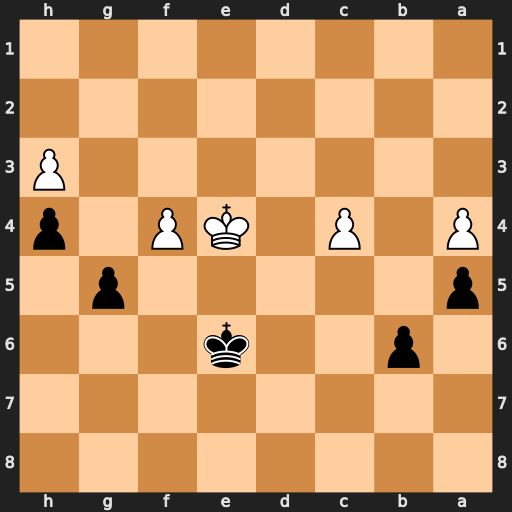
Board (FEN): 8/8/1p2k3/p5p1/P1P1KP1p/7P/8/8
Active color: b
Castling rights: -
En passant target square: -
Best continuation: gxf4 Kxf4 Kd6